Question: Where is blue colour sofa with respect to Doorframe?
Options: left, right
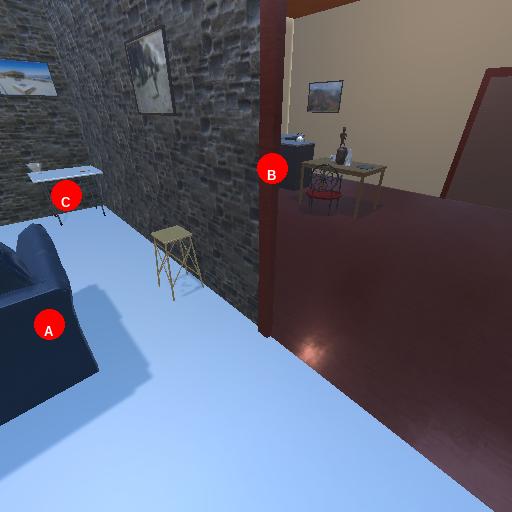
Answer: left